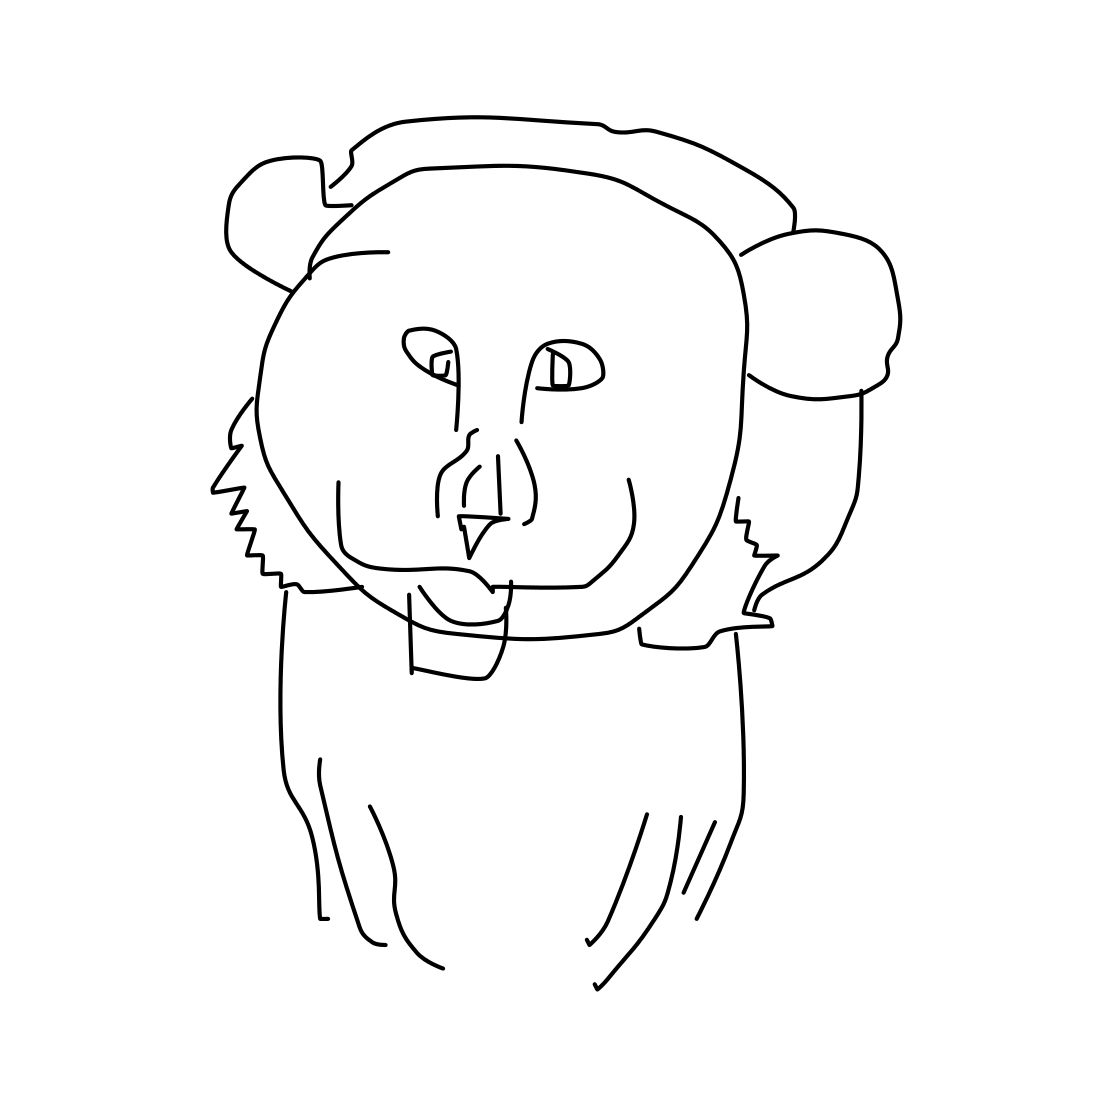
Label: tiger